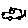
Label: car